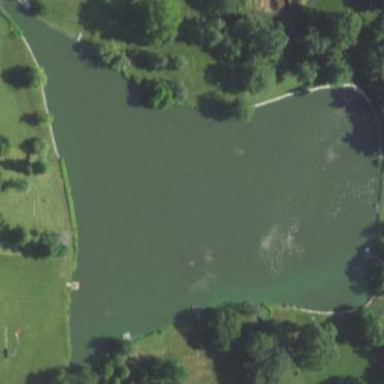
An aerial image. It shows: Pond with natural water.